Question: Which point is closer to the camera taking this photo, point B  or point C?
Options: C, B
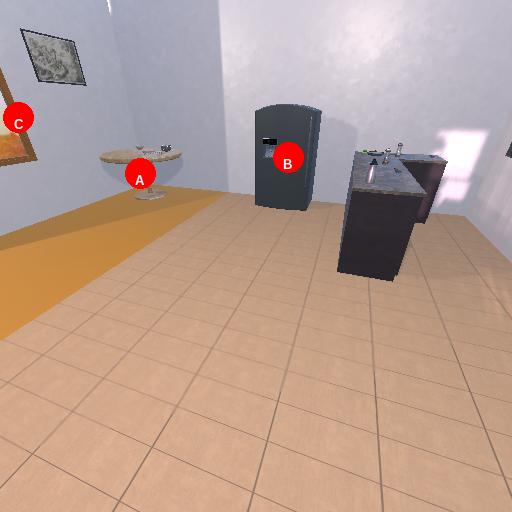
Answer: C